Question: i guess i am missing something with the UISegmentedControl and auto layout.
i have a TabbedApplication (UITabBarController), and i created a new UIViewController to act as tab.
to the new view i added UISegmentedControl, and place it to top using auto layout.
i guess i don't understand completely something ,
cause the UISegmentedControl is hiding under the titleBar
. can u help me understand what i am missing ?
thank you .

'''
import Foundation
import UIKit;
class ViewLikes:UIViewController {
override func viewDidLoad() {
super.viewDidLoad()
title = "some title";
var segmentControl:UISegmentedControl = UISegmentedControl(items:["blash", "blah blah"]);
segmentControl.selectedSegmentIndex = 1;
segmentControl.setTranslatesAutoresizingMaskIntoConstraints(false)
self.view.addSubview(segmentControl)
//Set layout
var viewsDict = Dictionary <String, UIView>()
viewsDict["segment"] = segmentControl;
//controls
self.view.addConstraints(NSLayoutConstraint.constraintsWithVisualFormat("H:|-[segment]-|",
options: NSLayoutFormatOptions.AlignAllCenterX,
metrics: nil,
views: viewsDict))
self.view.addConstraints(NSLayoutConstraint.constraintsWithVisualFormat("V:|-[segment]",
options: NSLayoutFormatOptions(0),
metrics: nil,
views: viewsDict))
}
override func didReceiveMemoryWarning() {
super.didReceiveMemoryWarning()
// Dispose of any resources that can be recreated.
}
}
'''
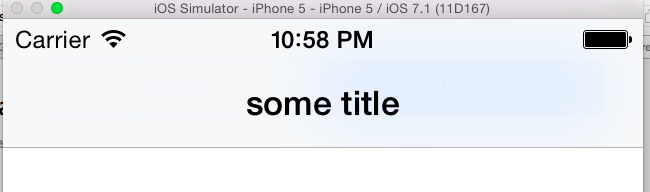
Answer: Your top space vertical constraint has to be related to your Top Layout Guide, not to your container margin. The following code should fix this problem:
'''
override func viewDidLoad() {
super.viewDidLoad()
let segmentControl = UISegmentedControl(items:["blash", "blah blah"])
segmentControl.selectedSegmentIndex = 1
segmentControl.setTranslatesAutoresizingMaskIntoConstraints(false)
self.view.addSubview(segmentControl)
//Horizontal constraints
view.addConstraint(NSLayoutConstraint(item: segmentControl, attribute: NSLayoutAttribute.Top, relatedBy: NSLayoutRelation.Equal, toItem: self.topLayoutGuide, attribute: NSLayoutAttribute.Bottom, multiplier: 1, constant: 10))
//Horizontal constraints
let viewsDict = ["segment" : segmentControl]
self.view.addConstraints(NSLayoutConstraint.constraintsWithVisualFormat("H:|-[segment]-|", options: NSLayoutFormatOptions(0), metrics: nil, views: viewsDict))
}
'''
Note that the horizontal constraints setting has also been rewritten.